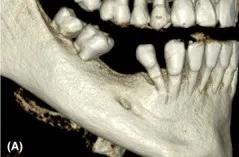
(A-C) Three-dimensional (3D) model reconstructions of the right side of the patient showing the anterior extension of the mental foramen anteriorly.
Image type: radiology (ct)